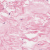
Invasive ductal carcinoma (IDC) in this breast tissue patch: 0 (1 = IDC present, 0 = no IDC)